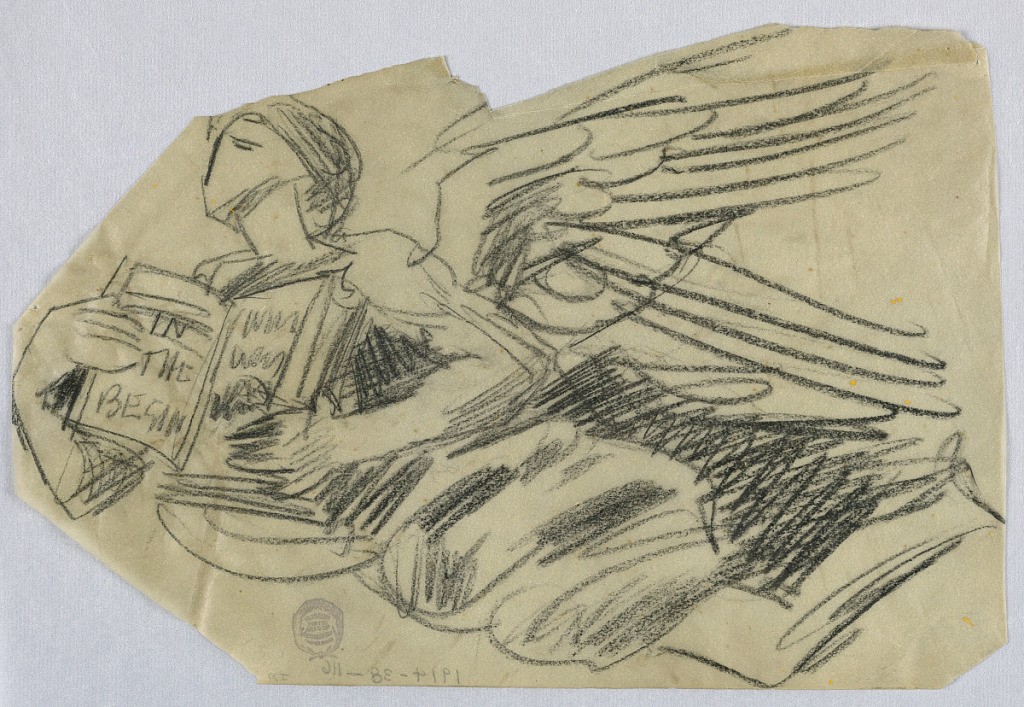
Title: Study of Angel with a Book
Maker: Francis Augustus Lathrop, American, 1849–1909
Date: ca. 1895
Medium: Black crayon on tracing paper
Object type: Drawing
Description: Angel in flight toward the left, holding an open book. The right hand points to text on the lefthand page, reading: "IN THE BEGIN"